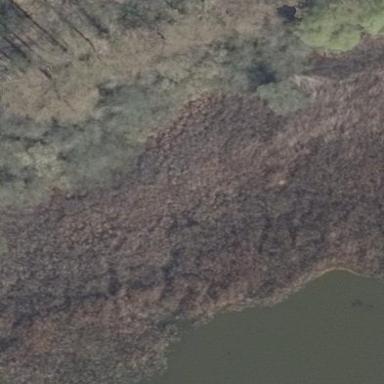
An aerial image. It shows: Reedbed in wetland area.